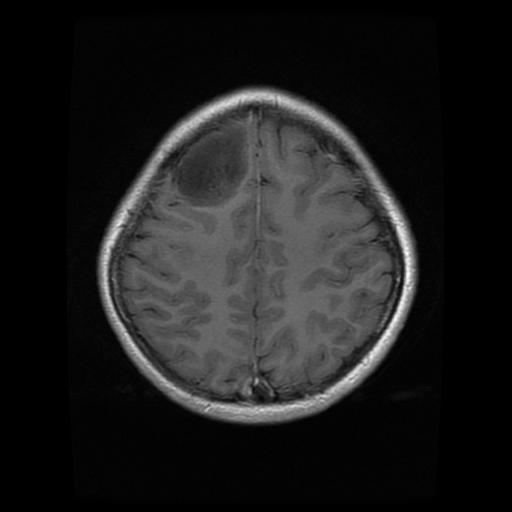
Label: glioma